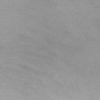
Label: dusty